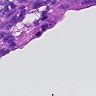
Metastatic tissue present: yes